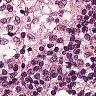
Metastatic tissue present: no